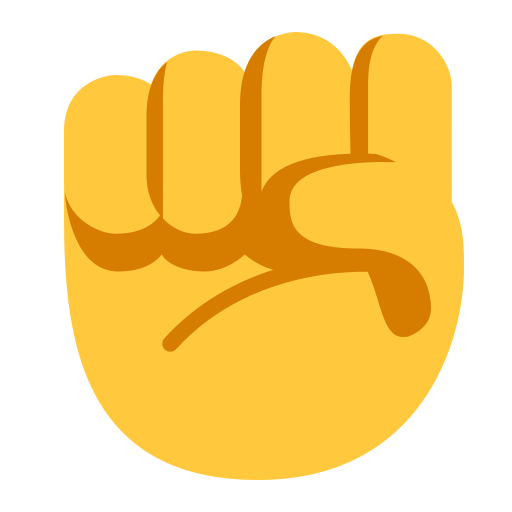
raised fist flat default